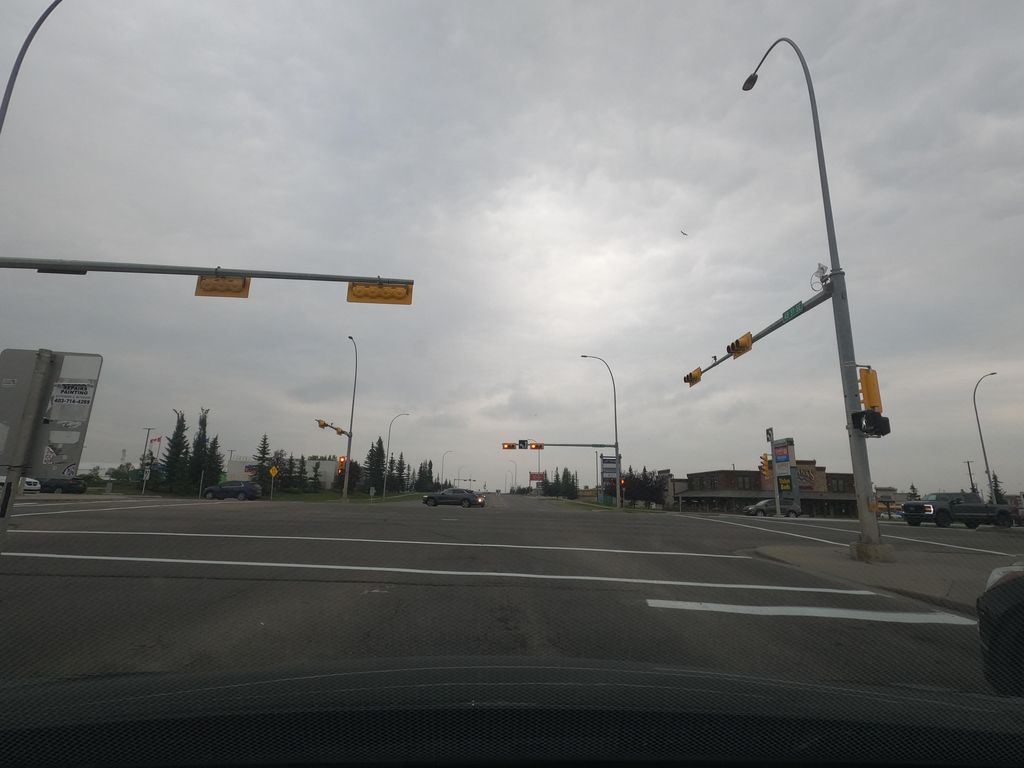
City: calgary